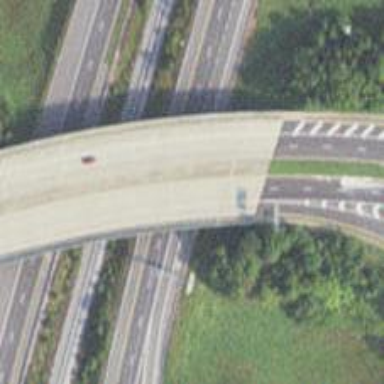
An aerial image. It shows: Secondary road crossing bridge.